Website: home-depot
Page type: payment
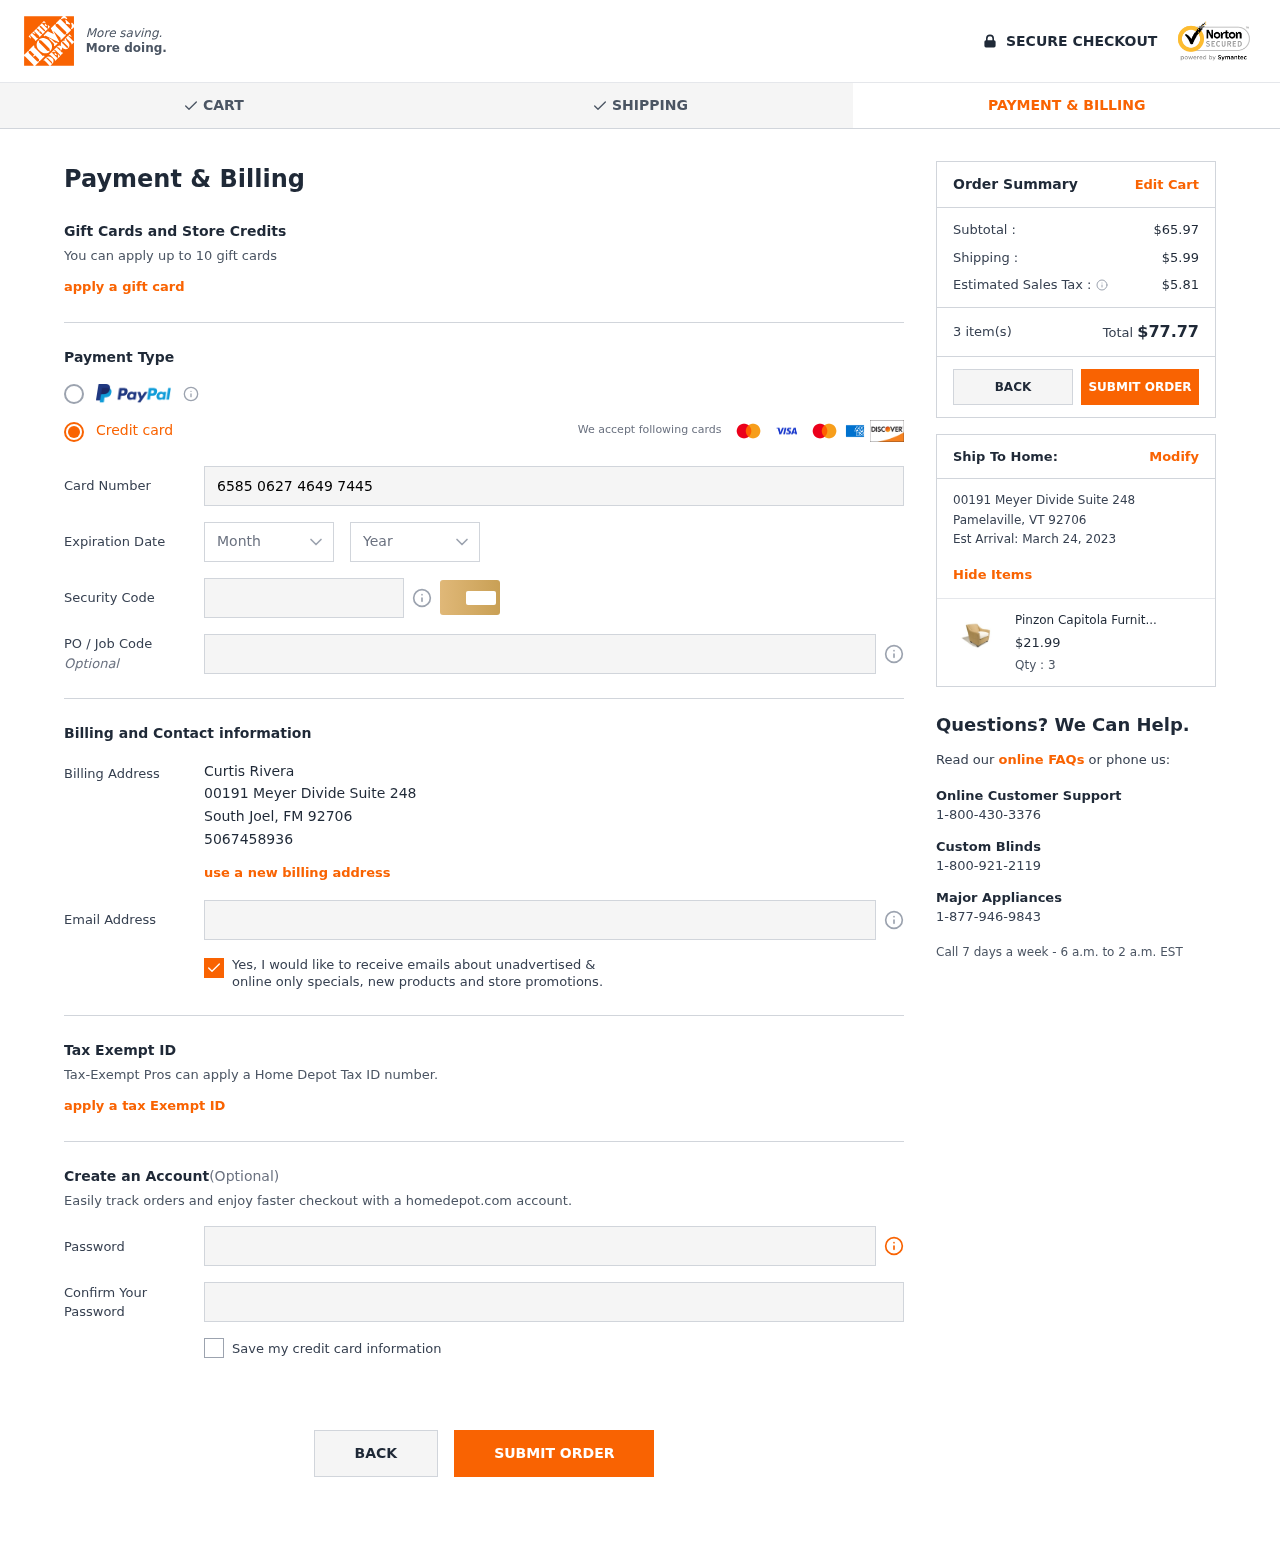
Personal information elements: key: PII_CARD_CVV
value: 107
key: PII_CARD_EXPIRY_MONTH
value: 04
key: PII_CARD_EXPIRY_YEAR
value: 26
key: PII_CARD_NUMBER
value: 6585 0627 4649 7445
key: PII_CITY
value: South Joel
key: PII_CITY2
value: Pamelaville
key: PII_EMAIL
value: crivera@gmail.com
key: PII_FULLNAME
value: Curtis Rivera
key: PII_JOB_CODE
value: ZE-0189
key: PII_PHONE
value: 5067458936
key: PII_POSTCODE
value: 92706
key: PII_POSTCODE2
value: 92706
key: PII_STATE_ABBR
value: FM
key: PII_STATE_ABBR2
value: VT
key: PII_STREET
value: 00191 Meyer Divide Suite 248
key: PII_STREET2
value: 00191 Meyer Divide Suite 248
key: PII_POSTCODE_FULL
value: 92706
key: PII_POSTCODE_NUMERIC
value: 92706
Product elements: key: PRODUCT1_NAME
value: Pinzon Capitola Furniture Collection
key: PRODUCT1_PRICE
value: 21.99
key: PRODUCT1_QUANTITY
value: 3
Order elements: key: ORDER_SUBTOTAL
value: $65.97
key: ORDER_SHIPPING_COST
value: $5.99
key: ORDER_TAX
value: $5.81
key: ORDER_NUM_ITEMS
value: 3 item(s)
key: ORDER_TOTAL
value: $77.77
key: ORDER_DELIVERY_DATE
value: March 24, 2023